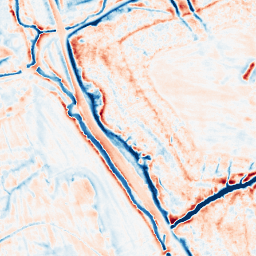
Category: edge_preserving
Decomposition family: guided
Decomposition parameters: radius: 4
eps: 1
Upsampling method: linear_exact
Upsampling parameters: scale: 4
Upsampling scale: 4